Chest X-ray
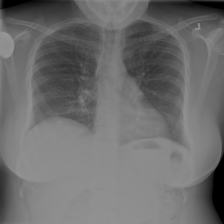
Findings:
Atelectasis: positive
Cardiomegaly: negative
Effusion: negative
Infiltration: negative
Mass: negative
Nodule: negative
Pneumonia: negative
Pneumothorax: negative
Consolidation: negative
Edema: negative
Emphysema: negative
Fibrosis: negative
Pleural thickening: negative
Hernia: negative